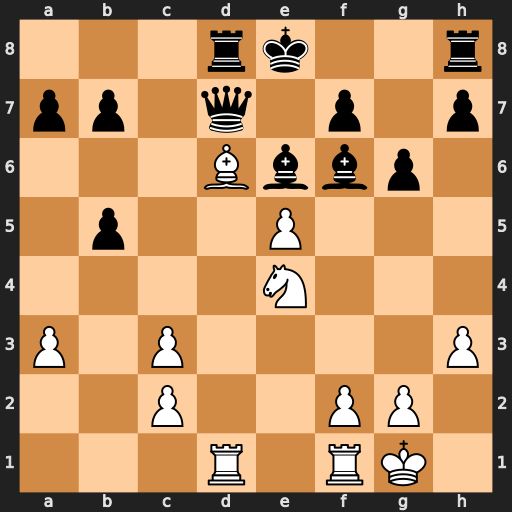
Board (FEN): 3rk2r/pp1q1p1p/3Bbbp1/1p2P3/4N3/P1P4P/2P2PP1/3R1RK1
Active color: w
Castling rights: k
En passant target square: -
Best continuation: Nxf6#